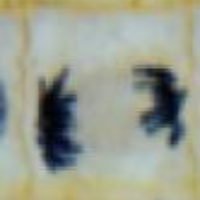
Label: anaphase